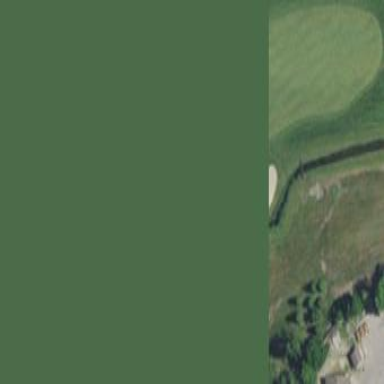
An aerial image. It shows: Grassy area designated as golf fairway.